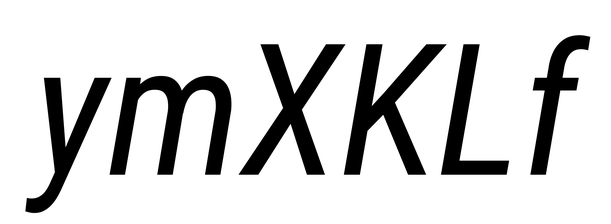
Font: Roboto-Italic_Condensed_Italic